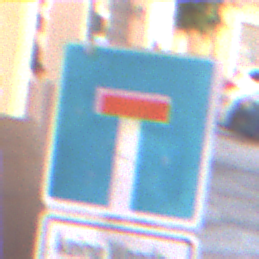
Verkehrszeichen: Sackgasse
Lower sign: HinweisGeaenderteVorfahrtVerkehrsfuehrungVerkehrsregelung3
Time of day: MorningAfternoon
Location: Outdoor (Urban)
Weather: Clear
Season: NotSpecified
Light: Natural